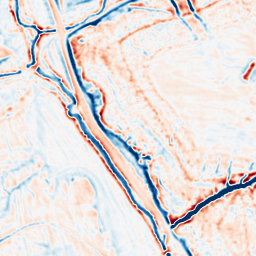
Category: multiscale
Decomposition family: dog_multiscale
Decomposition parameters: sigma_ratio: 1.4
n_scales: 3
base_sigma: 1
Upsampling method: edge_directed
Upsampling parameters: scale: 4
Upsampling scale: 4